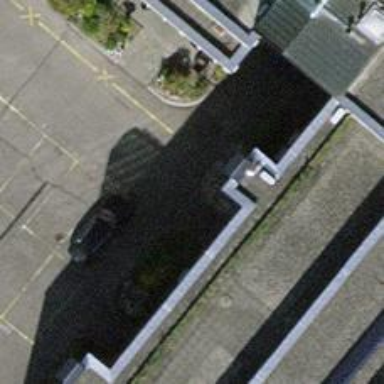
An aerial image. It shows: Parking aisle designated as service road.